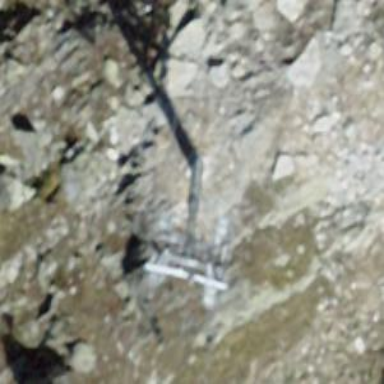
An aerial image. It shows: Pylon for aerialway.